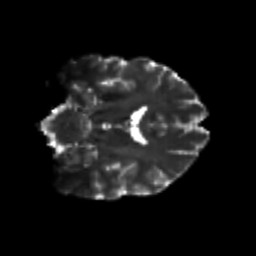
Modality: T2w
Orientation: coronal
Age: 29
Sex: male
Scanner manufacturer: siemens
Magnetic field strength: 3 T
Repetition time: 3.5 s
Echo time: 0.125 s